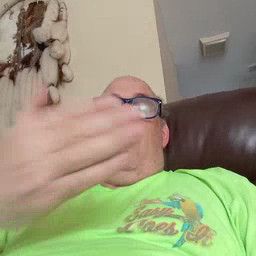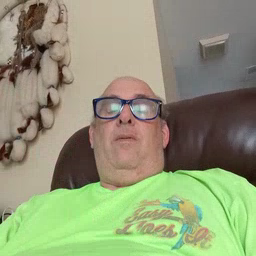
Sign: all